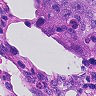
Metastatic tissue present: yes